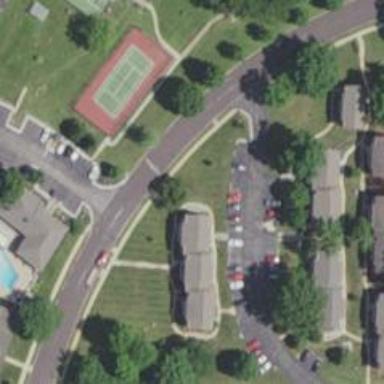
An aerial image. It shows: Residential road.